Question: I have a custom listbox with a label and a checkbox in each row. I would like to have the label on the far left and the checkbox on the far right.
'''
<ListBox x:Name="lbFieldsreq" HorizontalAlignment="Left" Height="100" Margin="513,232,0,0" VerticalAlignment="Top" Width="100">
<ListBox.ItemTemplate>
<DataTemplate>
<Grid ShowGridLines="True">
<Grid.ColumnDefinitions>
<ColumnDefinition Width="Auto"/>
<ColumnDefinition Width="*"/>
<ColumnDefinition Width="Auto"/>
</Grid.ColumnDefinitions>
<Label Content="{Binding name, Mode=OneWay}" Grid.Column="0" HorizontalAlignment="Left" />
<Label Grid.Column="1" HorizontalAlignment="Center" /> <!--Empty column -->
<CheckBox IsChecked="{Binding ticked ,Mode=OneWay}" Grid.Column="2" HorizontalAlignment="Right" />
</Grid>
</DataTemplate>
</ListBox.ItemTemplate>
</ListBox>
'''

Thx
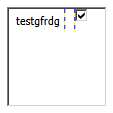
Answer: Your XAML is mostly fine. All you really need to do is to set the <URL> to 'True'. Setting this in conjunction with the 'SharedSizeGroup' property enables us to ensure that the column 'Width's of each column of the 'DataTemplate' are the same. Try this:
'''
<ListBox x:Name="lbFieldsreq" HorizontalAlignment="Left" Height="100" ItemsSource="{Binding Items}" VerticalAlignment="Top" HorizontalContentAlignment="Stretch">
<ListBox.ItemTemplate>
<DataTemplate>
<Grid ShowGridLines="True" Grid.IsSharedSizeScope="True">
<Grid.ColumnDefinitions>
<ColumnDefinition Width="Auto" SharedSizeGroup="LabelColumn" />
<ColumnDefinition Width="*" />
<ColumnDefinition Width="Auto" SharedSizeGroup="CheckBoxColumn" />
</Grid.ColumnDefinitions>
<Label Content="{Binding}" Grid.Column="0" HorizontalAlignment="Left" />
<!--Empty column -->
<Label Grid.Column="1" HorizontalAlignment="Center" />
<CheckBox Grid.Column="2" IsChecked="{Binding ticked, Mode=OneWay}" HorizontalAlignment="Right" />
</Grid>
</DataTemplate>
</ListBox.ItemTemplate>
</ListBox>
'''